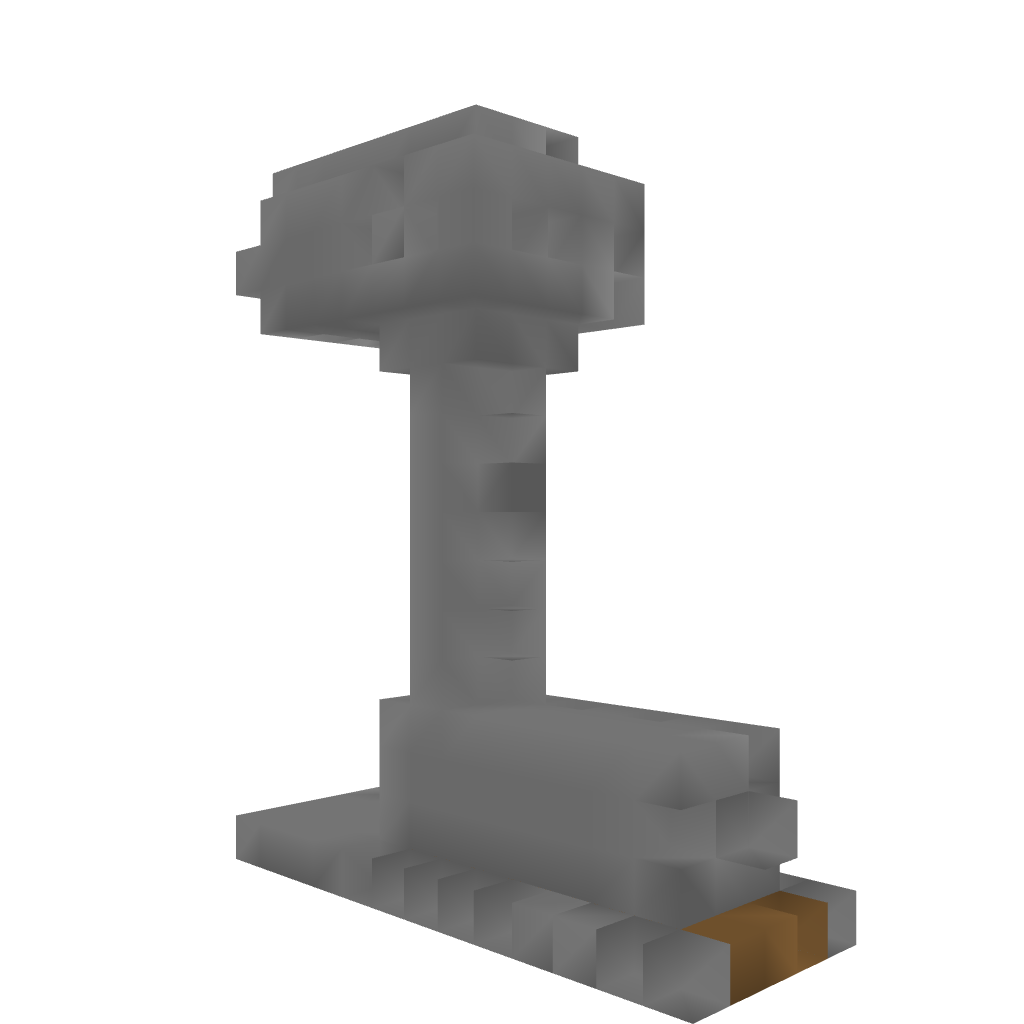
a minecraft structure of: multifire trap trigger bad low quality